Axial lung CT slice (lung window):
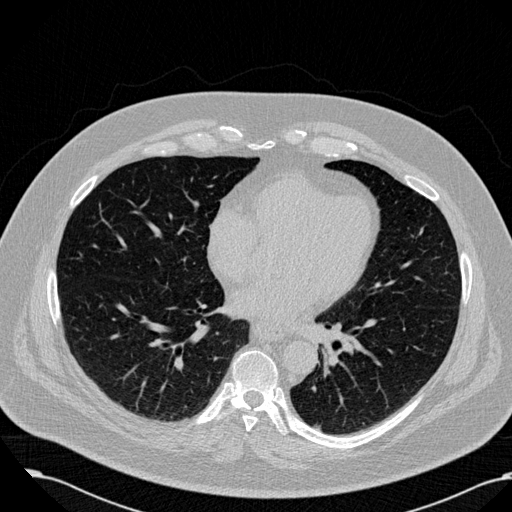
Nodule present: no